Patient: sex F, age 26
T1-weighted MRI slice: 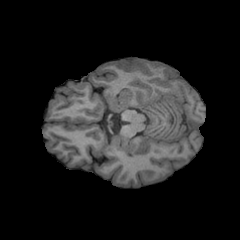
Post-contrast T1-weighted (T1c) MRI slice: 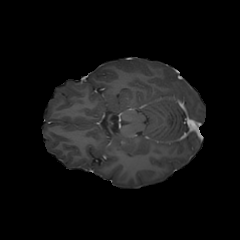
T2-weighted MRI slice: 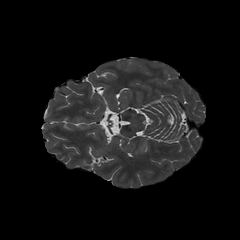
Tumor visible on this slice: no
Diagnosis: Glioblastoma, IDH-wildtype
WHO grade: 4